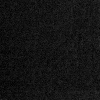
Atmospheric dust classification: dusty